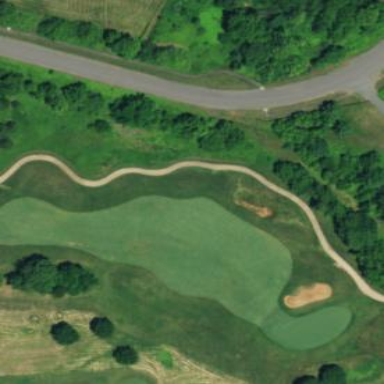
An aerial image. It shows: Golf fairway surrounded by grass.